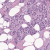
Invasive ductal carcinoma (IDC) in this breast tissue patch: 1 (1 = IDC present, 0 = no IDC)